Question: I'm trying to return one row result on a.OrderNumber = b.OrderNumber where table b has multiple lines of service comments. Will I need to concatenate the comments into one field result to prevent multiple rows and how do I do that? Here is what I have.
'''
SELECT a.OrderNumber,
b.Comment,
b.Comment,
b.DATE
FROM Orders a
LEFT JOIN Comments b ON a.OrderNumber = b.OrderNumber
'''
I'm looking for:
'''
OrderNumber Comment
1200 01-01-13 Repair made, 01-02-13 Billed Customer
'''
What I get is:
'''
OrderNumber Comment Date
1200 Repair made 01-01-13
1200 Billed Customer 01-02-13
'''
Here's the result I currently have:

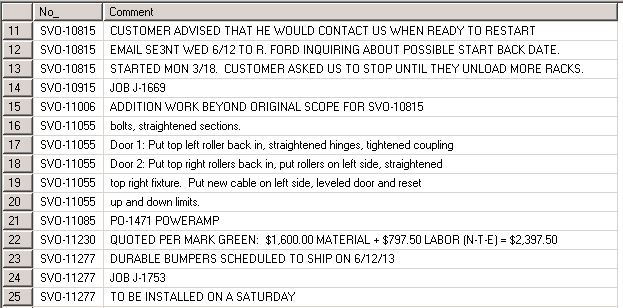
Answer: Since the OP seemed to have difficulty with the provided code sample I have updated the answer to include the full code result seeing as how the question now includes enough information to make an approximation of the underlying schema.
Incidentally, try not to use reserved words as column names.
'''
CREATE TABLE Orders (OrderNumber INT);
GO
CREATE TABLE Comments (OrderNumber INT, Comment VARCHAR(255), CommentDate DATETIME);
GO
INSERT INTO Orders VALUES (1),(2);
INSERT INTO Comments VALUES
(1, 'Stuff', GETDATE()),
(1, 'Other Stuff', GETDATE()),
(2, 'More stuff', GETDATE())
;WITH cteOrderComment AS (
SELECT a.OrderNumber
,STUFF((
SELECT CONVERT(VARCHAR, C.CommentDate, 10) + ' ' + Comment + ', '
FROM Comments C
WHERE C.OrderNumber = A.OrderNumber
FOR XML PATH(''),TYPE).value('(./text())[1]','VARCHAR (MAX)')
,1,0,'') [Comments]
FROM Orders a
GROUP BY a.OrderNumber
)
SELECT T.OrderNumber, LEFT(T.Comments, LEN(T.Comments) - 1) [Comments]
FROM cteOrderComment T
GO
DROP TABLE Orders
DROP TABLE Comments
'''